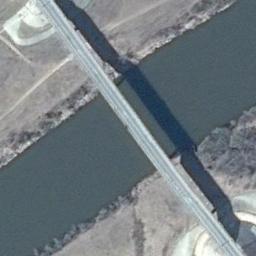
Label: bridge